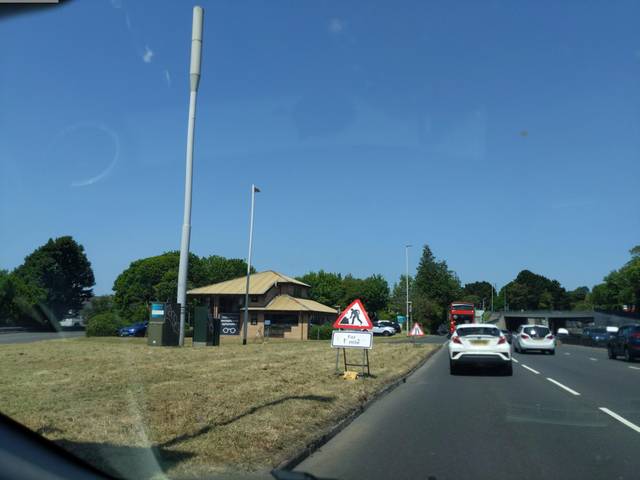
Region: United Kingdom
Coordinates: 50.407, -4.134